Aerial crown-view tile of a tropical tree (Barro Colorado Island, Panama), acquired 20241112:
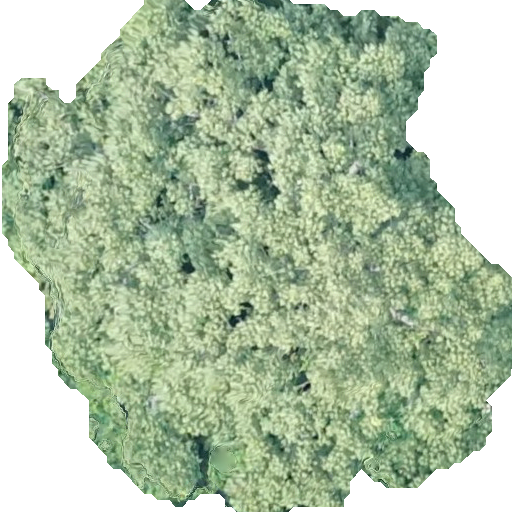
Species: Pseudobombax septenatum
GBIF accepted scientific name: Pseudobombax septenatum
Crown area: 308.845 m²